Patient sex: F
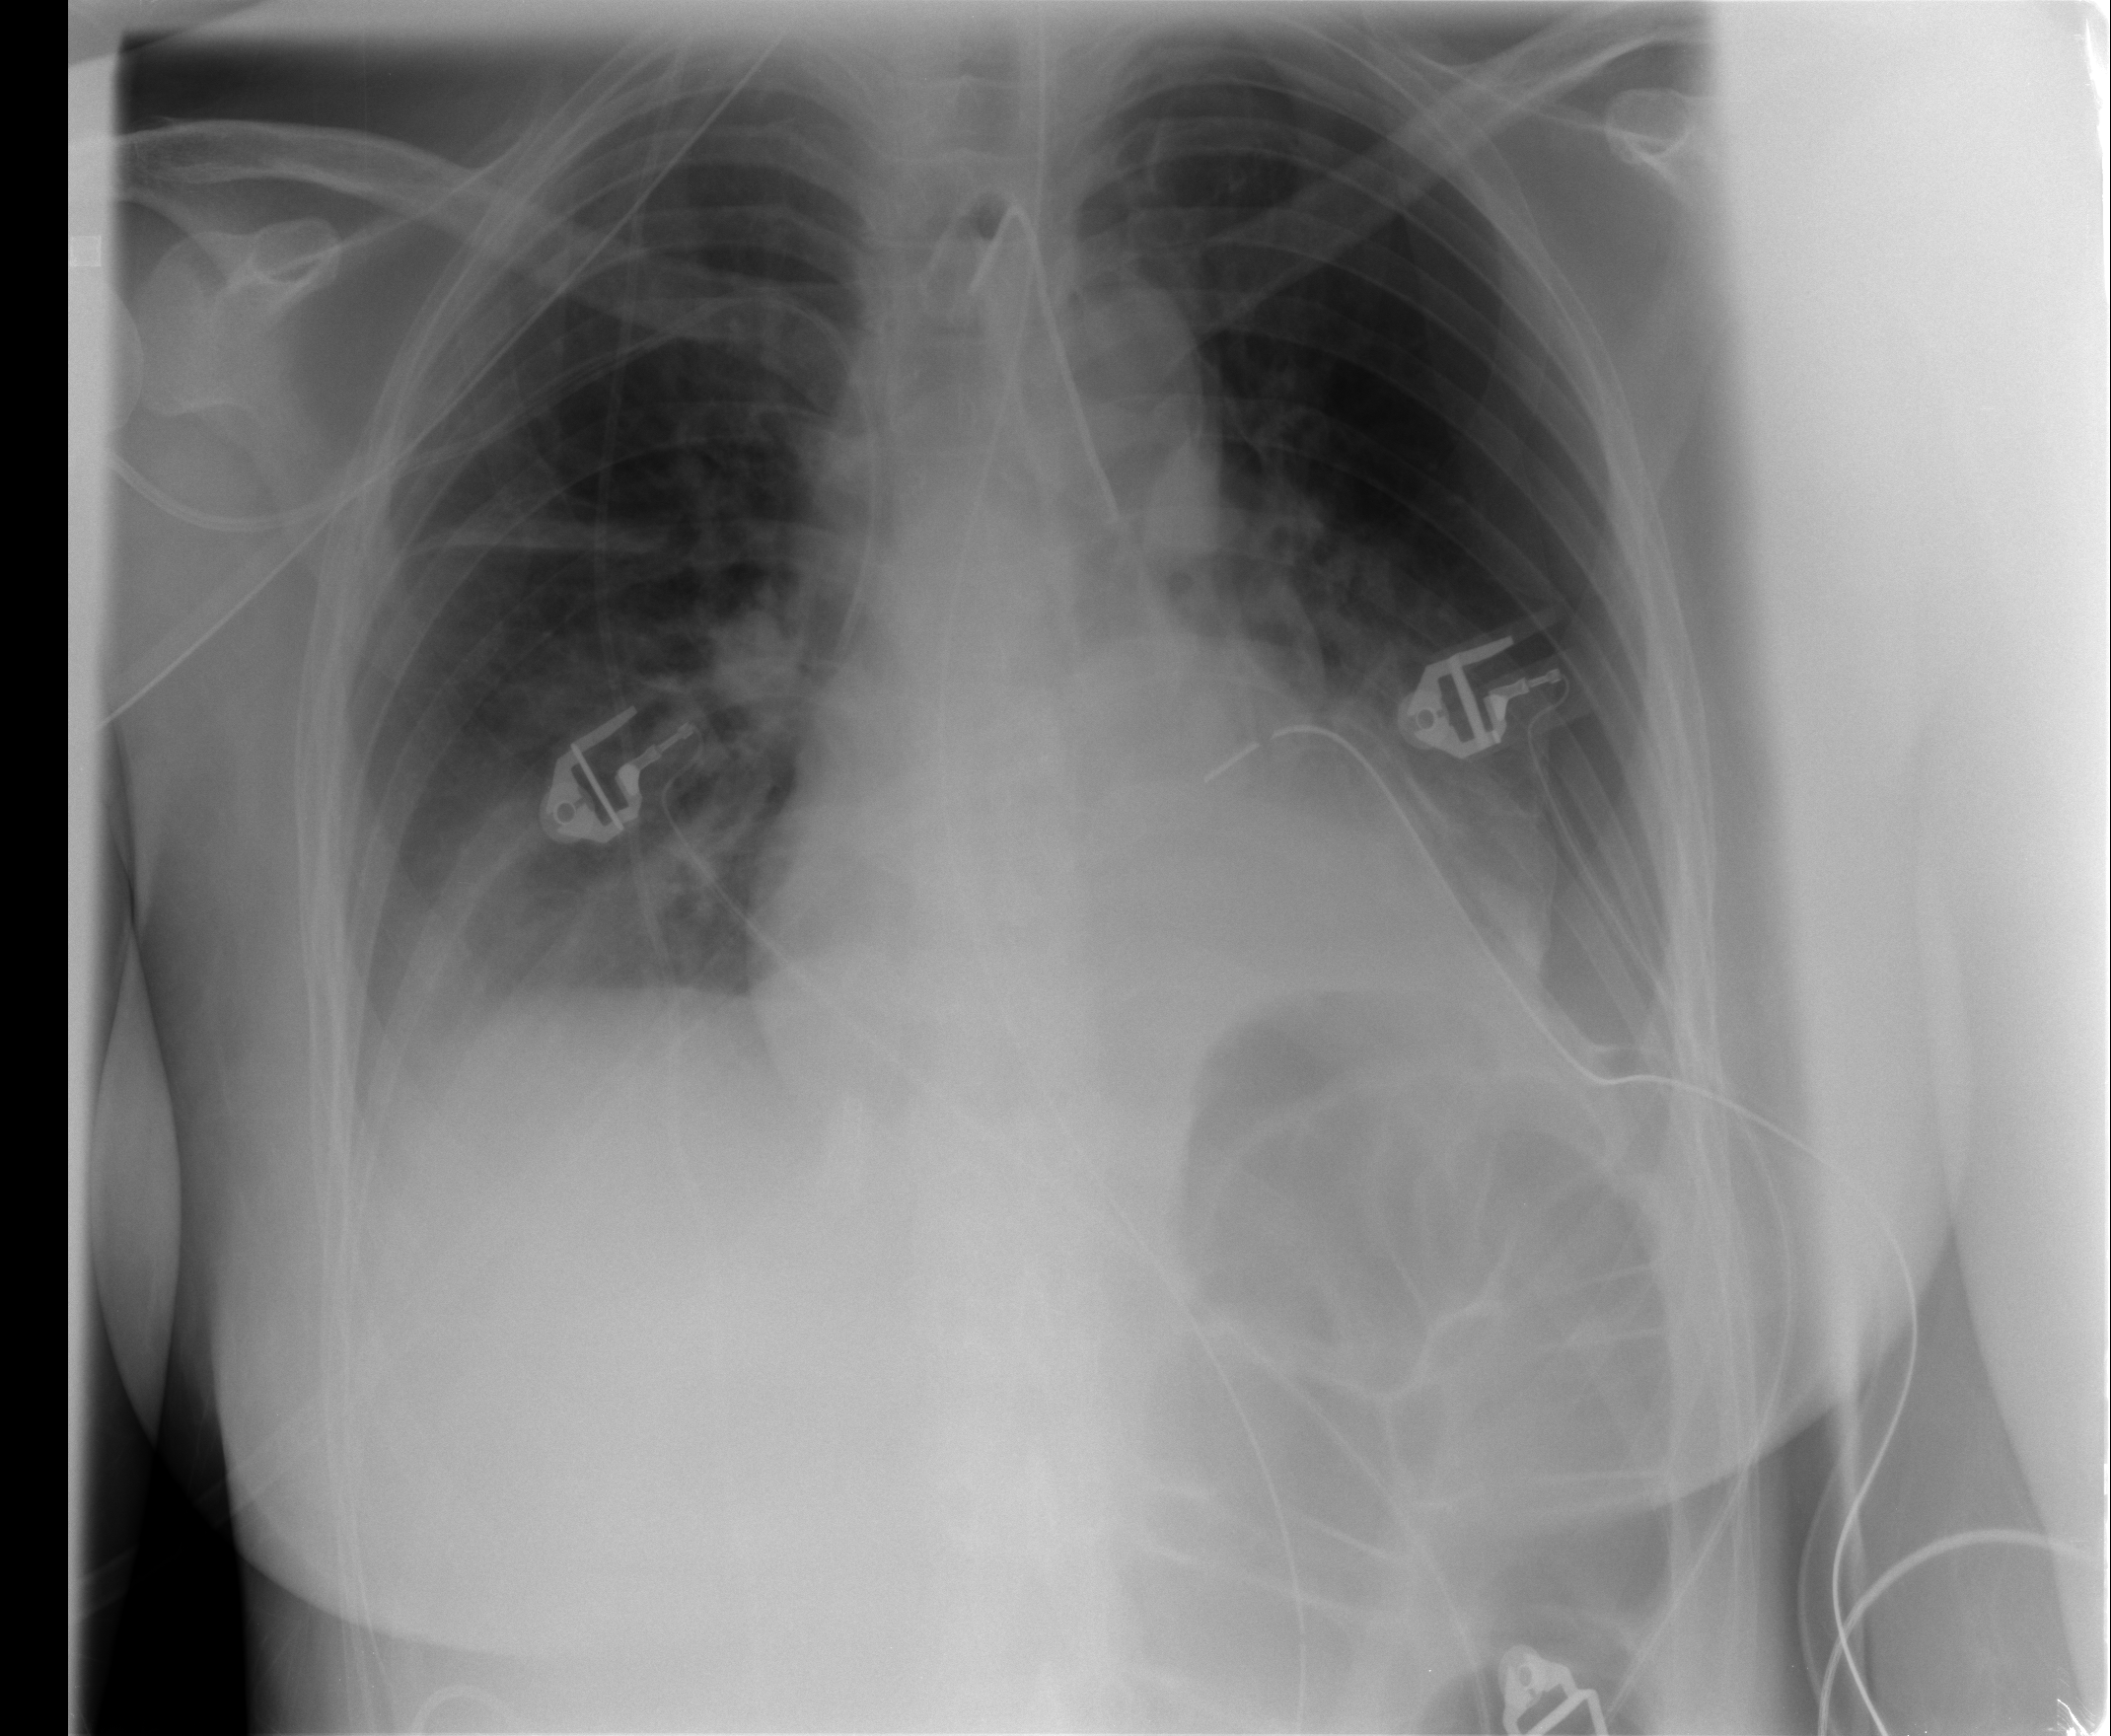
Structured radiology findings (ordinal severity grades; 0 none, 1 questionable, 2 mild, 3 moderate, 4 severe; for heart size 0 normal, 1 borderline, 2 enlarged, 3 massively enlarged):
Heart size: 0
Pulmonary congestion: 0
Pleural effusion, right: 1
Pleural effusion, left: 2
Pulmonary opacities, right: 0
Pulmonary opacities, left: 0
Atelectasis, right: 2
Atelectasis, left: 2